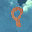
Label: 8